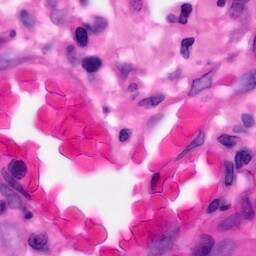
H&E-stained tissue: Pancreatic